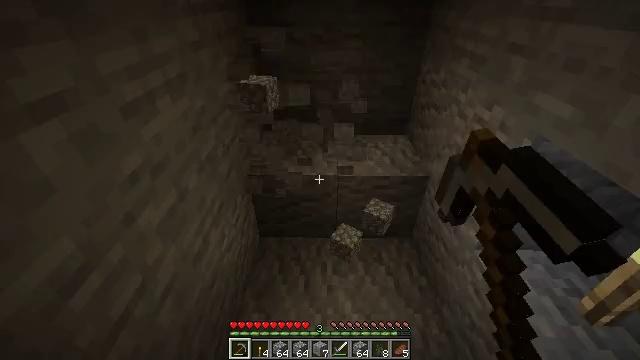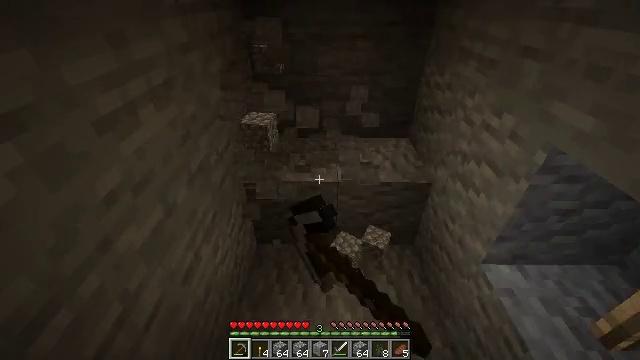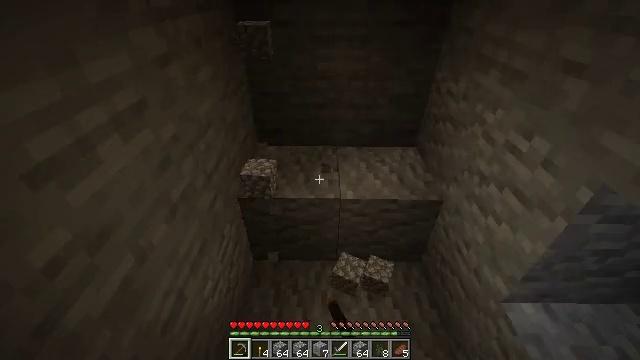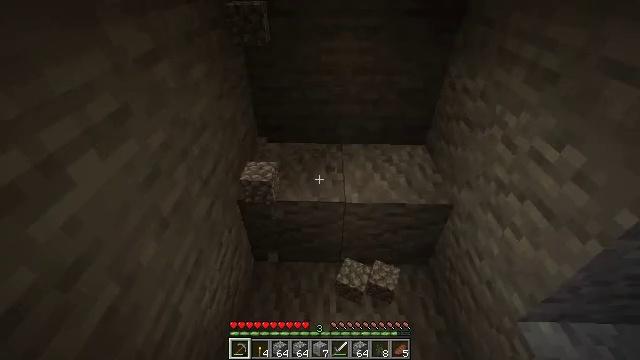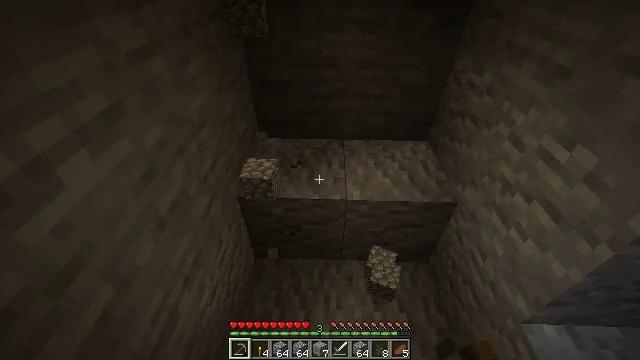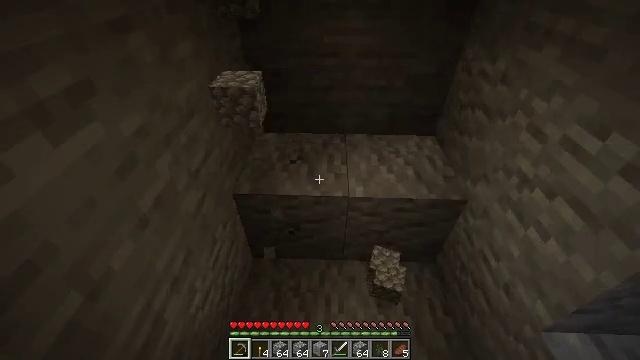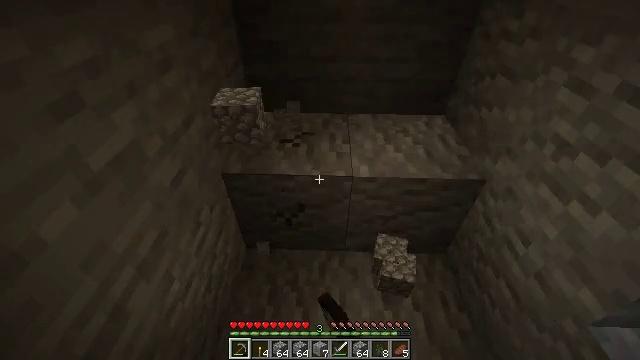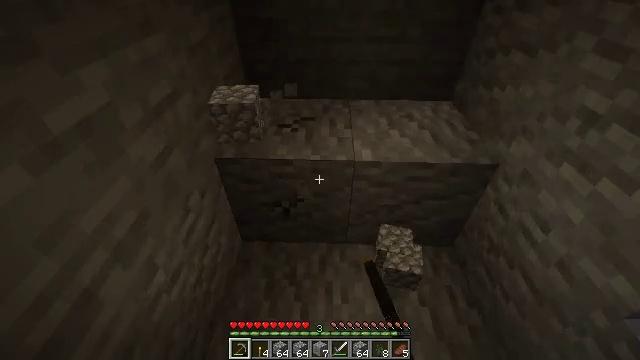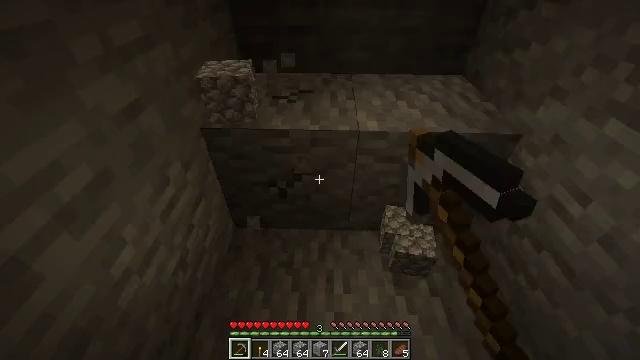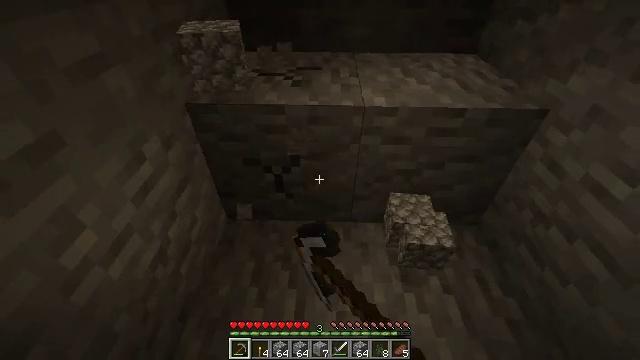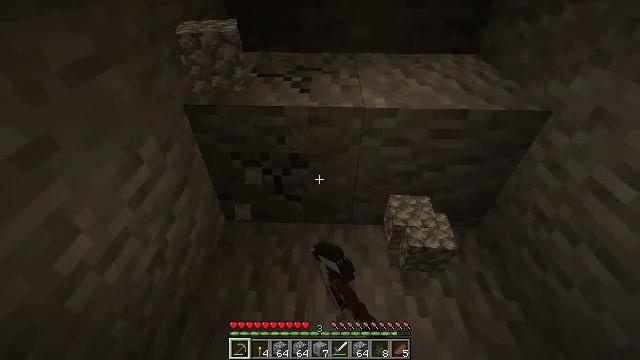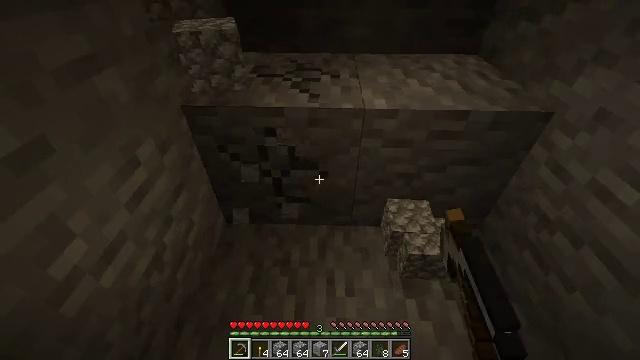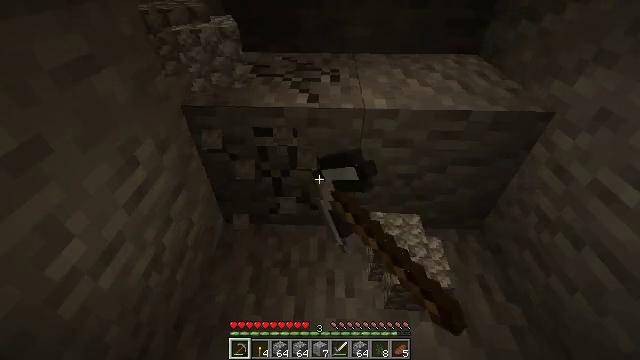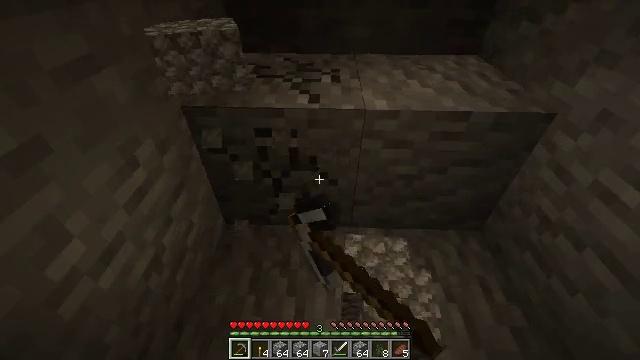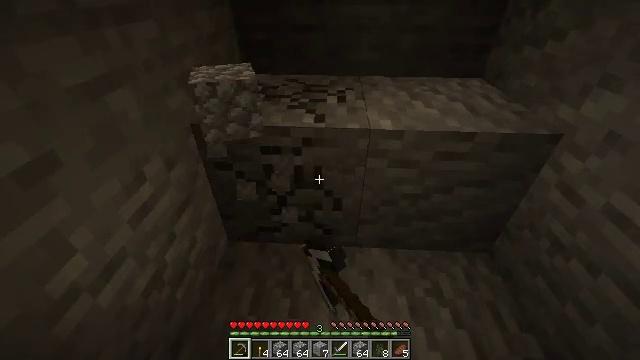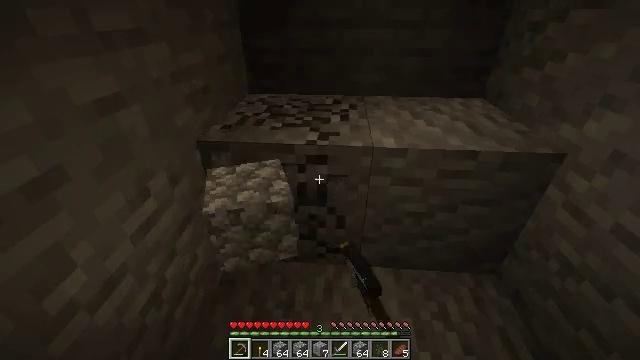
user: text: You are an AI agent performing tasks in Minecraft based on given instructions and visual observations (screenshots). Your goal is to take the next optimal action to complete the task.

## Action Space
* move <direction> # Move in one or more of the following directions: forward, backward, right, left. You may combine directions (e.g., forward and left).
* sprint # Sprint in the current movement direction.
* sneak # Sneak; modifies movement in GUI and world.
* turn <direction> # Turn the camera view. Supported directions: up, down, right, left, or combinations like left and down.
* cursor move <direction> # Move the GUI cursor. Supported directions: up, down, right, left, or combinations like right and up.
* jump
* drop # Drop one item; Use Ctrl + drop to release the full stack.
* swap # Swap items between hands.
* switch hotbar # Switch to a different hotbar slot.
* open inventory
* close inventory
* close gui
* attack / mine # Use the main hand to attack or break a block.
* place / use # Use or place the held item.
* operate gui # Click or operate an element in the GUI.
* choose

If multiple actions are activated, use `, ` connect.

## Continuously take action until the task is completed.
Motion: motion action
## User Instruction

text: Attack the andesite block to gather it.
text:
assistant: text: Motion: move forward, attack / mine
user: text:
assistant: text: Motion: move forward, attack / mine
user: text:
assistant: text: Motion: move forward, turn down, attack / mine
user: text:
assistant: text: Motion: turn down, attack / mine
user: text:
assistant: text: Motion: attack / mine
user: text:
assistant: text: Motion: attack / mine
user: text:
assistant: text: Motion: attack / mine
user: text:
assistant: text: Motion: attack / mine
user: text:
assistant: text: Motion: attack / mine
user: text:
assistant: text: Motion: attack / mine
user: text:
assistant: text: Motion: attack / mine
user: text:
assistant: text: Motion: attack / mine
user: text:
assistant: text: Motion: attack / mine
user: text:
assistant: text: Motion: turn left and up, attack / mine
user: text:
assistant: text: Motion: turn up, attack / mine
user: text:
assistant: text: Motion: attack / mine
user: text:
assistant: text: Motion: attack / mine
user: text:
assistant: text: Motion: attack / mine
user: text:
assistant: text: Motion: attack / mine
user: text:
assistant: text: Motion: turn right, attack / mine
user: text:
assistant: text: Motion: turn right, attack / mine
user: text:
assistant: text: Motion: turn right, attack / mine
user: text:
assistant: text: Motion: turn right, attack / mine
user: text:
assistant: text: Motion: turn right, attack / mine
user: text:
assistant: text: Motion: turn right, attack / mine
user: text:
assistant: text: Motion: turn right, attack / mine
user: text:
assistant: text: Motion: attack / mine
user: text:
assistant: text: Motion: attack / mine
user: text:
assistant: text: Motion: attack / mine
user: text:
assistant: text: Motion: attack / mine